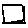
Label: square